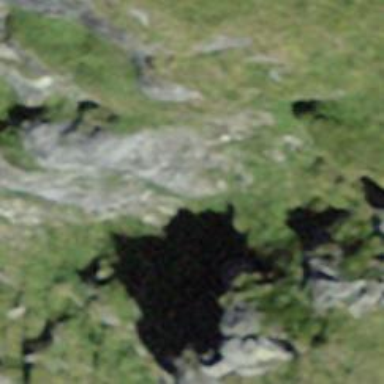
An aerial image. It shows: Cliff in nature.